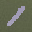
Label: 1